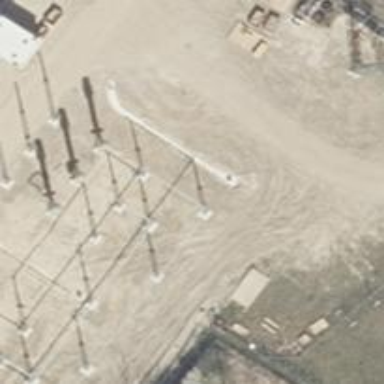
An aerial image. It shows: Power line with 3 cables. It is situated in bay.